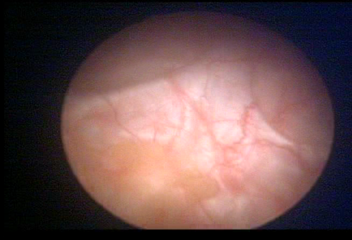
Modality: WLC
Class: Malignant
Subclass: LowGradePapillary
Lesion: L1
Stage: Ta
Morphology: Papillary
Bladder cancer association: Yes
Annotated structures: Tumor